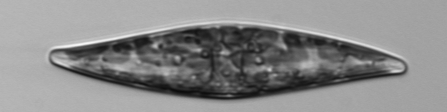
Label: Pleurosigma